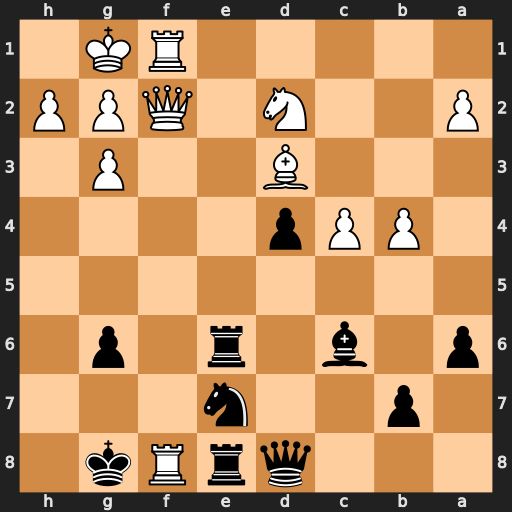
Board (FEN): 3qrRk1/1p2n3/p1b1r1p1/8/1PPp4/3B2P1/P2N1QPP/5RK1
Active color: b
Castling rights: -
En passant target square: -
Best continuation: Rxf8 Qxf8+ Qxf8 Rxf8+ Kxf8